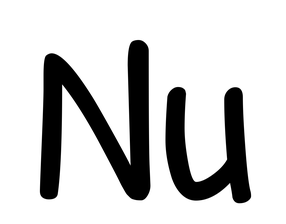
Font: PatrickHand-Regular